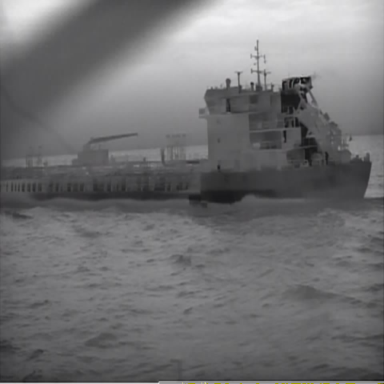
There is a liner in the infrared image.